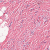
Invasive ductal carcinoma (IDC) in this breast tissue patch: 0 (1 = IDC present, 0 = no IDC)